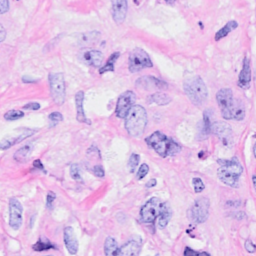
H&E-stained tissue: Breast